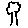
Label: tree